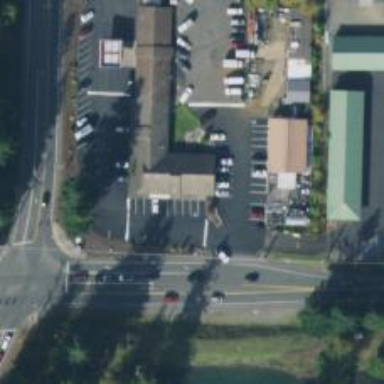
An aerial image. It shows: Veterinary facility.